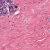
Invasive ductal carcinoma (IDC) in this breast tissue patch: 0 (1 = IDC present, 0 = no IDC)